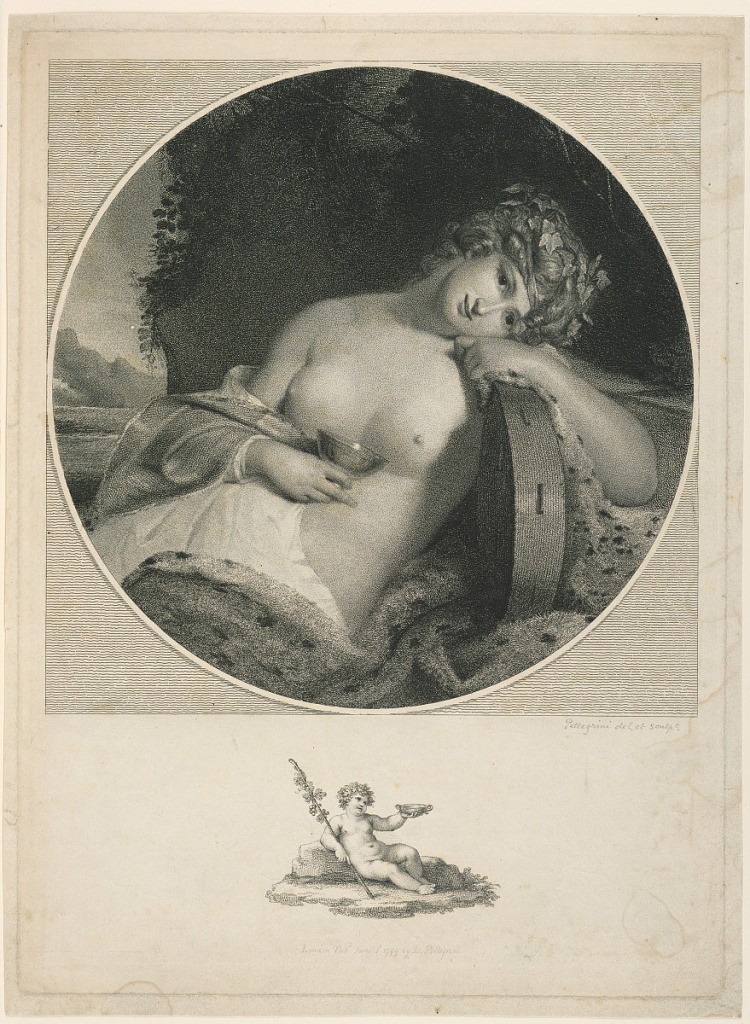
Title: Hebe
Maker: Domenico Pellegrini, Italian, 1759 - 1840
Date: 1799
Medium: Stipple engraving on paper
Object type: Print
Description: Within a circular medallion is the half-length semi-nude figure of Hebe, reclining, resting her left arm on a tambourine, with a cup in her right hand. A remarque, below, shows the child, Bacchus, with a cup.